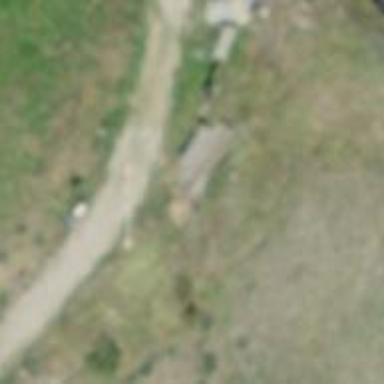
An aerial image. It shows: Brown bench in the vicinity.